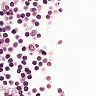
Metastatic tissue present: no